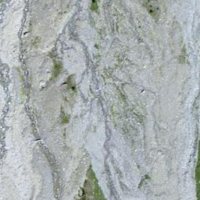
EUNIS habitat code: 26
Species observed at this site:
Parnassia palustris